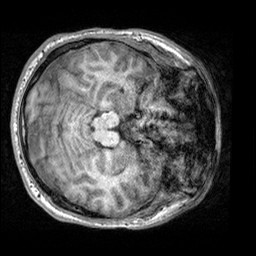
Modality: T1w
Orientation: axial
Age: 20
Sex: male
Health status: healthy
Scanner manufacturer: siemens
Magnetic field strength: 3 T
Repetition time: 2.3 s
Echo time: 0.00303 s